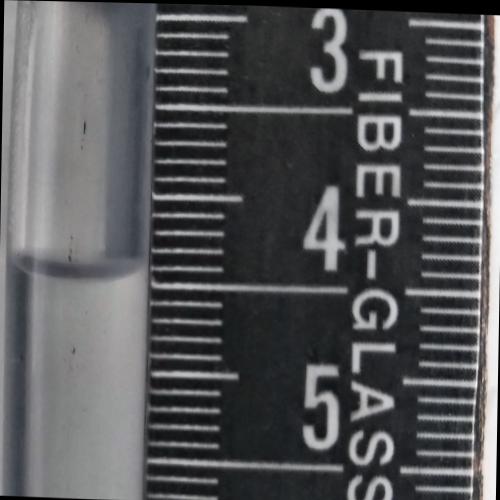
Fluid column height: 4.5 cm